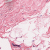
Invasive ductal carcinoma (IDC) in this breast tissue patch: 0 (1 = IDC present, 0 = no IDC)